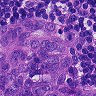
Metastatic tissue present: yes